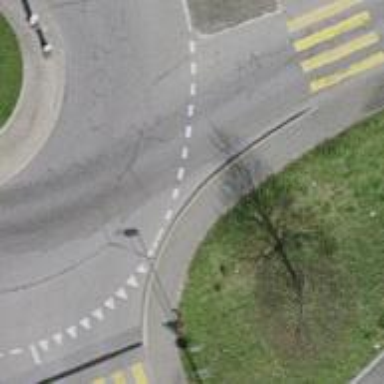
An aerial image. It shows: Asphalt sidewalk along the footway.